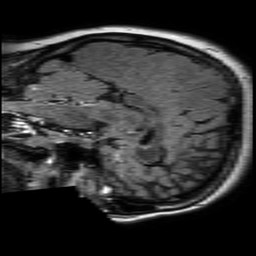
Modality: FLAIR
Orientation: sagittal
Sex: female
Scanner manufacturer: philips
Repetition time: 11 s
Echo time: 0.125 s